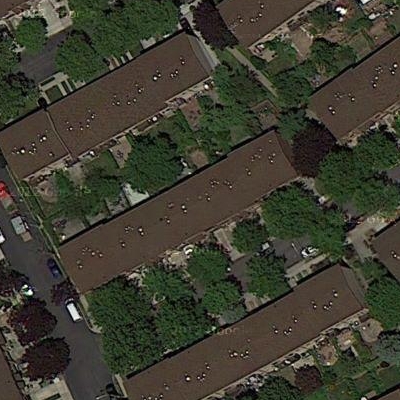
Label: fResident